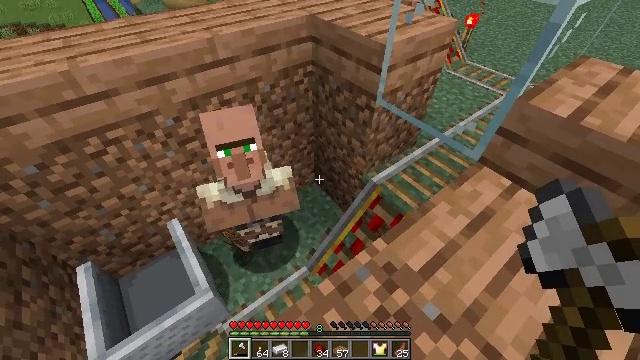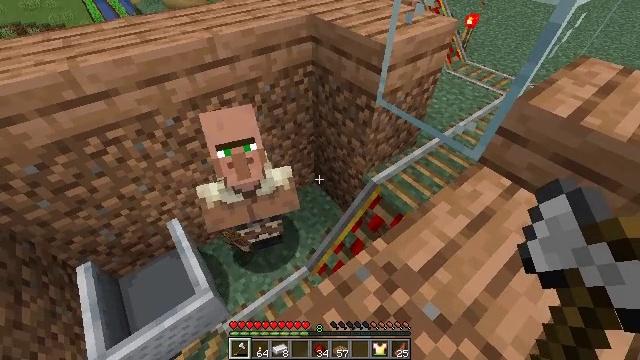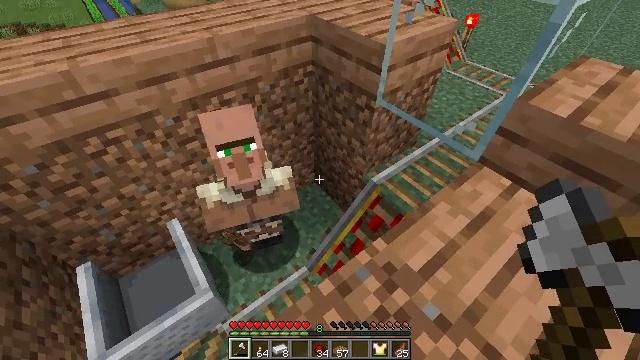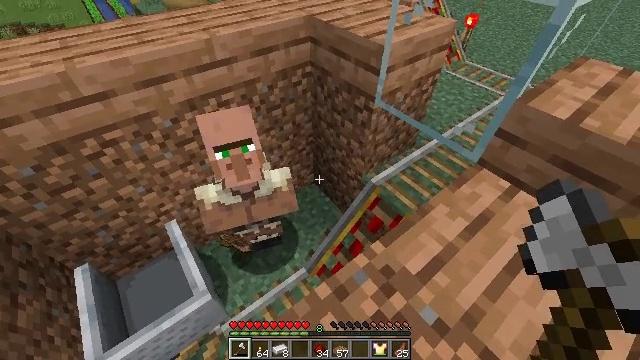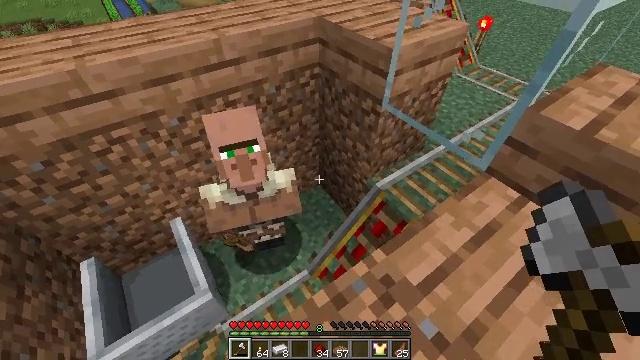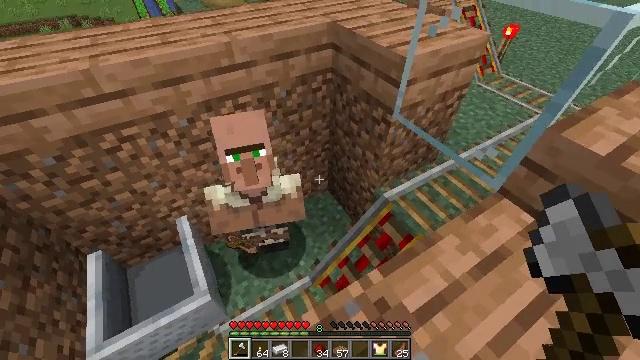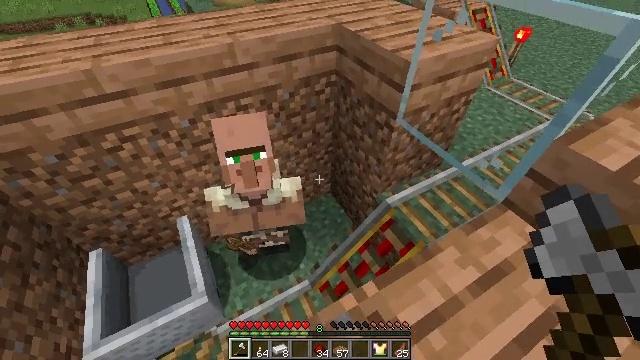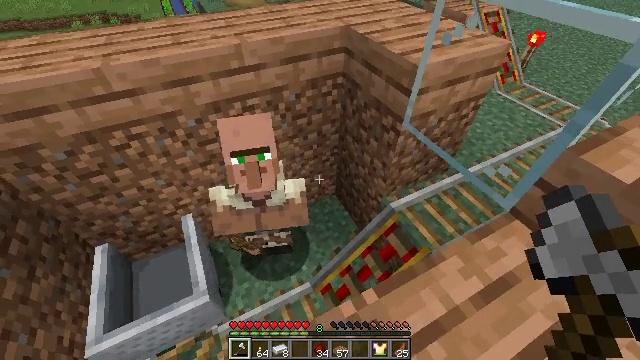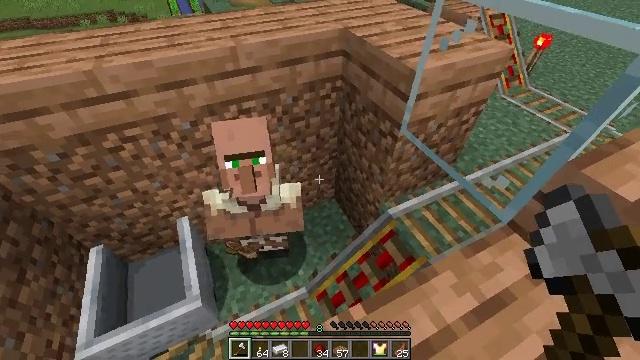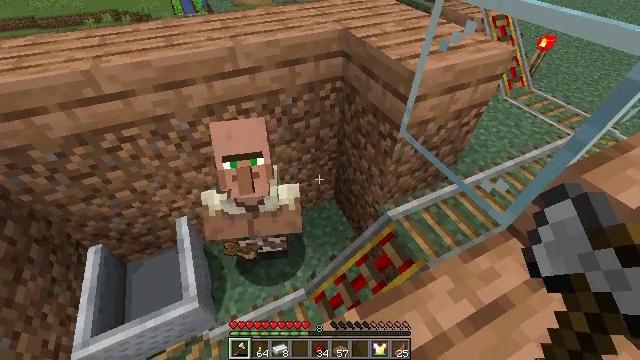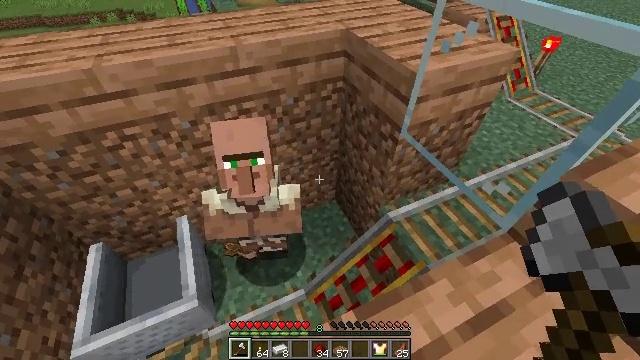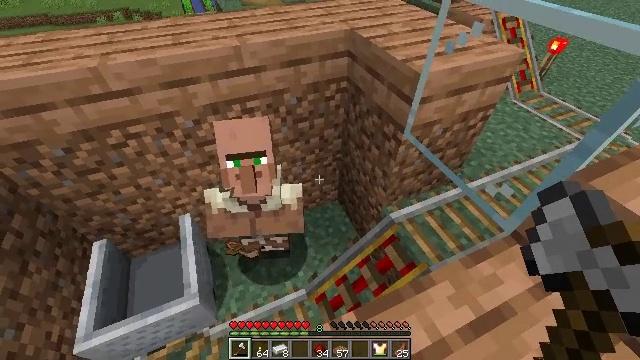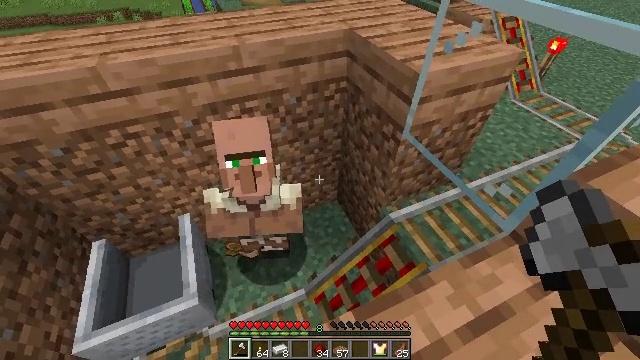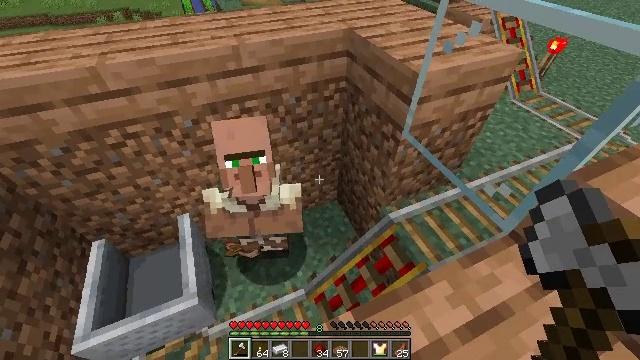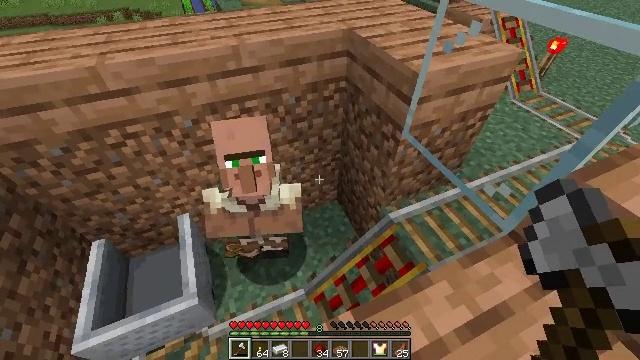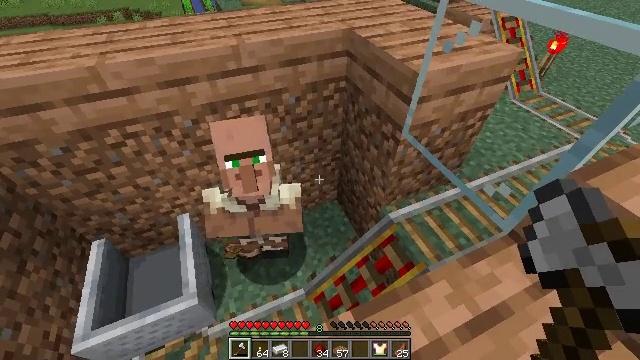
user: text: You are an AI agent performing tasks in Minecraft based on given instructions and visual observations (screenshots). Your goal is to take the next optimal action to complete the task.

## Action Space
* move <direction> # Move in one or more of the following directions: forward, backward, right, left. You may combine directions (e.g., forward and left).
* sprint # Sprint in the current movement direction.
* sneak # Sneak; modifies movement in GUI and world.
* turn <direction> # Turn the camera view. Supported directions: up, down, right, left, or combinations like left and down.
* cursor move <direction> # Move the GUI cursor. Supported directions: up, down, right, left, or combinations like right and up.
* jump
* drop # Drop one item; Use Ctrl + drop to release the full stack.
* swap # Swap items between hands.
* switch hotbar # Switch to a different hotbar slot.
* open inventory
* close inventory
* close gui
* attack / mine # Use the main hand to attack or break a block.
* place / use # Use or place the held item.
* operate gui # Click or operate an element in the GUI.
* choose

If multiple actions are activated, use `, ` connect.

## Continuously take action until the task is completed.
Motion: motion action
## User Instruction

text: Remove the glass to use the space.
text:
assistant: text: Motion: sneak
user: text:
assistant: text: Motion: sneak
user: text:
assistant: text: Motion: move forward and move right, sneak
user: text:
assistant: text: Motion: move forward and move right, sneak, turn left
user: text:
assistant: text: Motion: move forward and move right, sneak, turn left
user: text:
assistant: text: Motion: move forward and move right, sneak, turn left
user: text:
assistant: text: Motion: move forward and move right, sneak, turn left
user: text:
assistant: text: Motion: sneak, turn left
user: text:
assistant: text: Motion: sneak
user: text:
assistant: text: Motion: sneak
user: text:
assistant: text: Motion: sneak
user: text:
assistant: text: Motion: sneak
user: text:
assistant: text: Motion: sneak
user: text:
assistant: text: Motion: sneak
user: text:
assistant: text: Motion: sneak
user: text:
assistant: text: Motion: sneak
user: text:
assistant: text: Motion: sneak
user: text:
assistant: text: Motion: sneak
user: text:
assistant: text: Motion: move forward and move right, sneak
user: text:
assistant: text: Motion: move forward and move right, sneak
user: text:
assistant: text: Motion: move forward and move right, sneak, turn left
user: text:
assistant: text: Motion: move forward and move right, sneak, turn left and down
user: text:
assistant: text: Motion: move forward and move right, sneak, turn left and down
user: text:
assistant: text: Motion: move forward and move right, sneak, turn left
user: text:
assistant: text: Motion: move forward and move right, sneak, turn left
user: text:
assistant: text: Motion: sneak, turn left
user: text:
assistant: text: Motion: sneak, turn left
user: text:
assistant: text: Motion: sneak
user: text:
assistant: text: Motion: sneak
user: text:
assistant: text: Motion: sneak